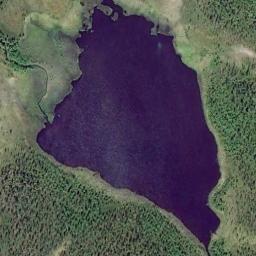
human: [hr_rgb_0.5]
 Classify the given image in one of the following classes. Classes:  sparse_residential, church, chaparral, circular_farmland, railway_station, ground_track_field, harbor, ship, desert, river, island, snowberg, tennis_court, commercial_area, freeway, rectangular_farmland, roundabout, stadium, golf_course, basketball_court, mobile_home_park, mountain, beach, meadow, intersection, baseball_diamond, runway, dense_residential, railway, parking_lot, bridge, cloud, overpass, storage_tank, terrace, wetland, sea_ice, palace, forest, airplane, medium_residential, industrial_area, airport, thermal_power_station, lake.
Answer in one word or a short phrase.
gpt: lake